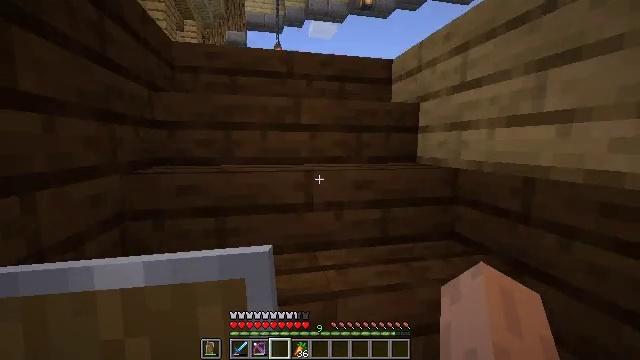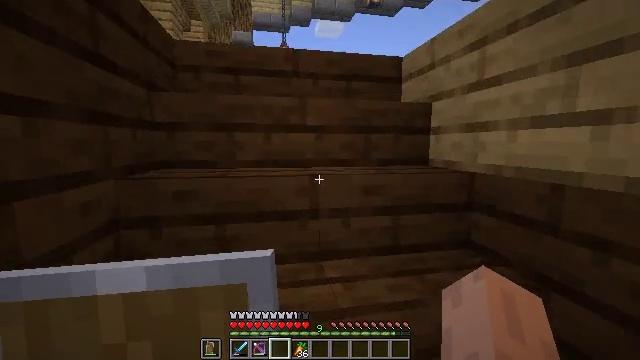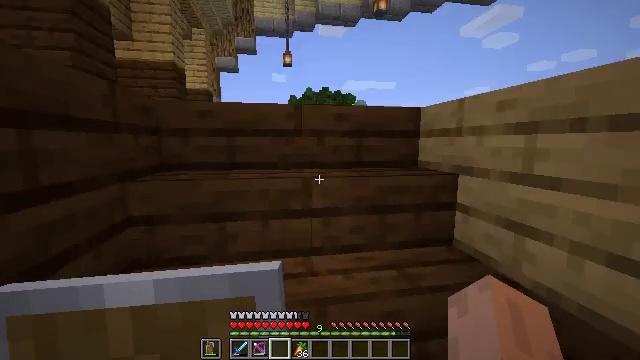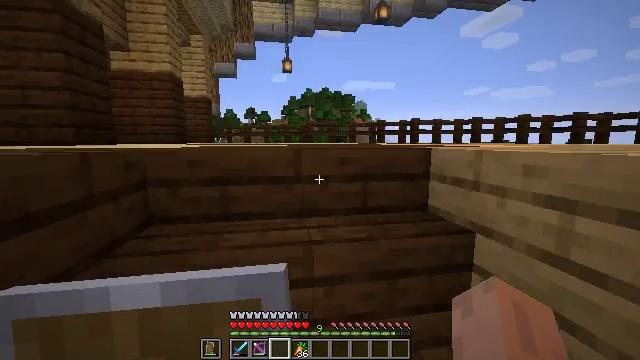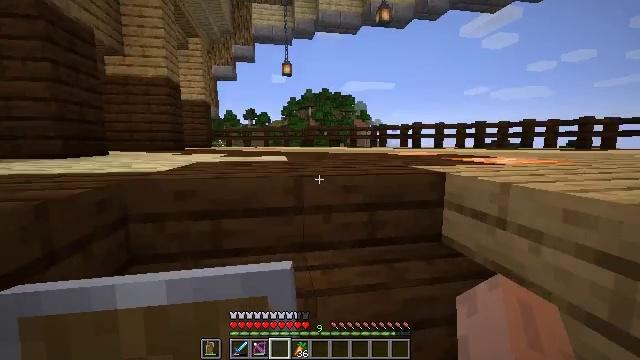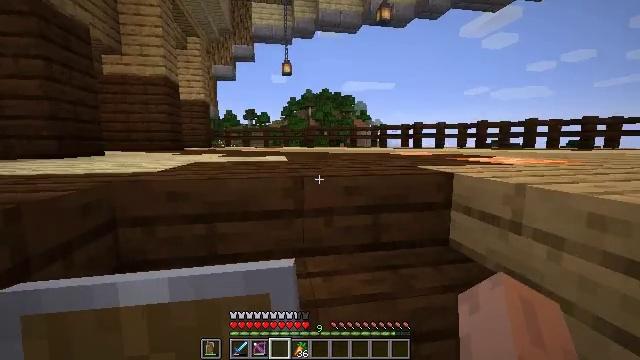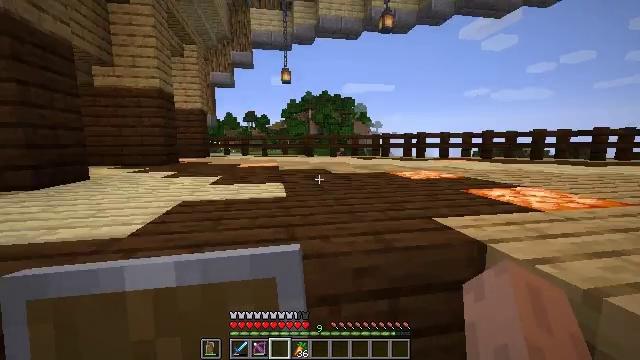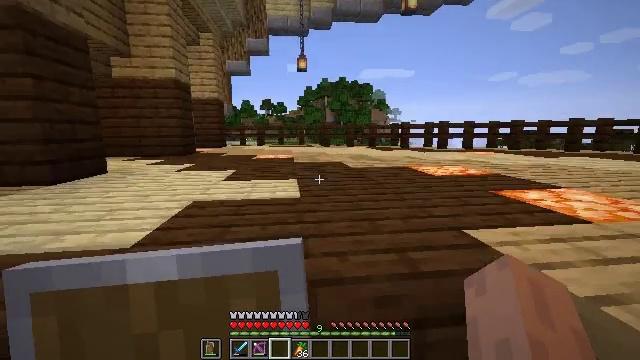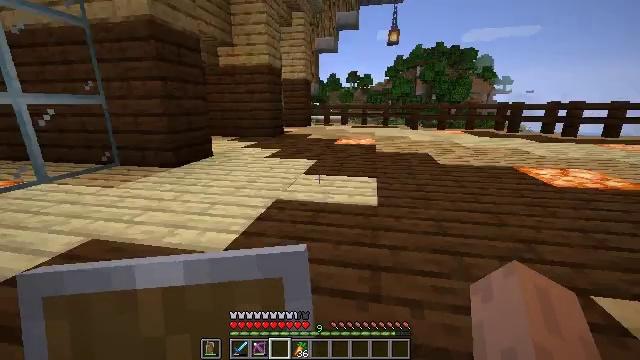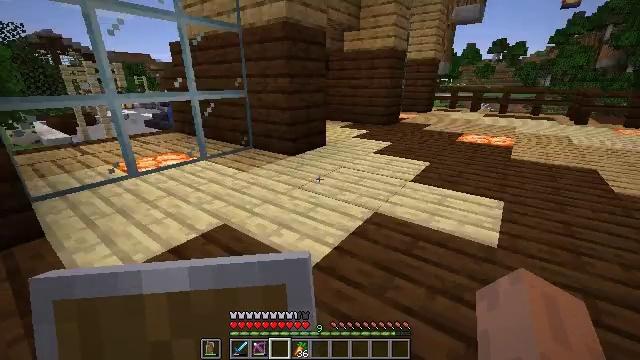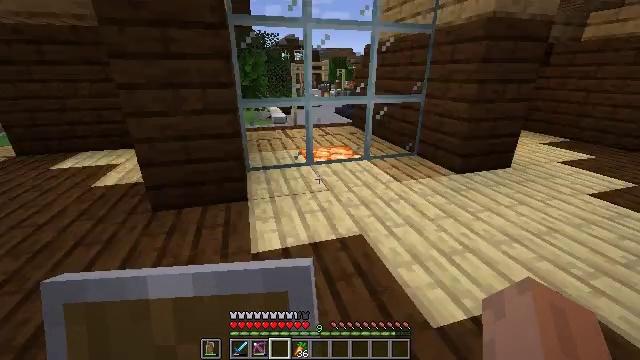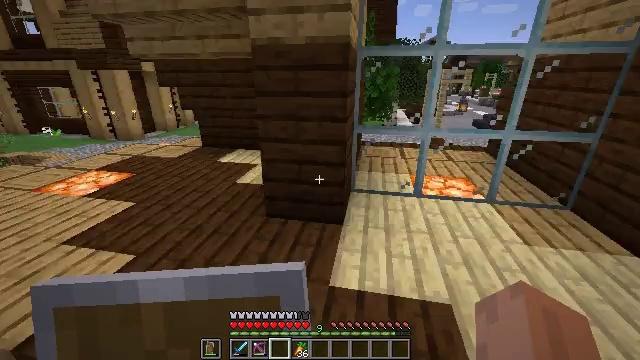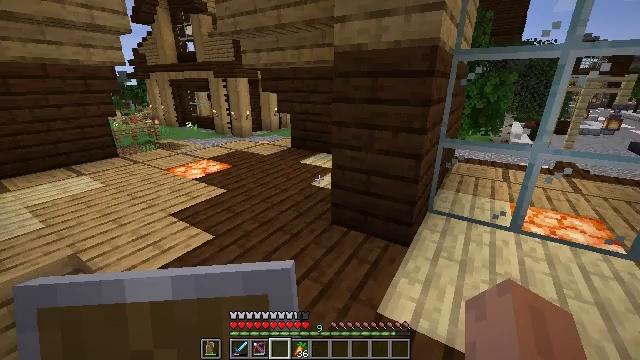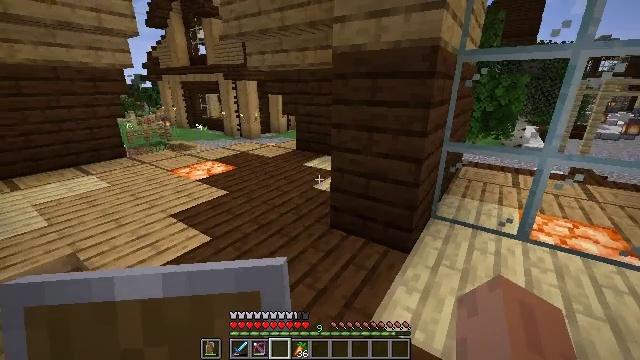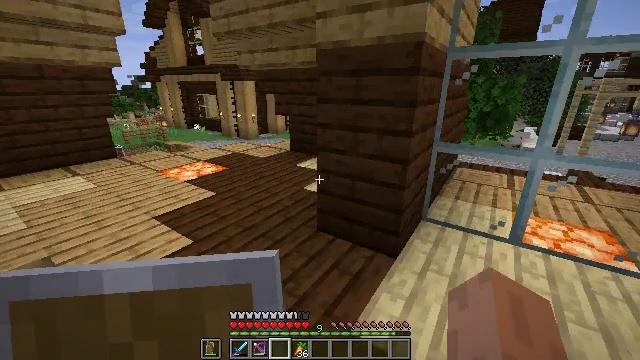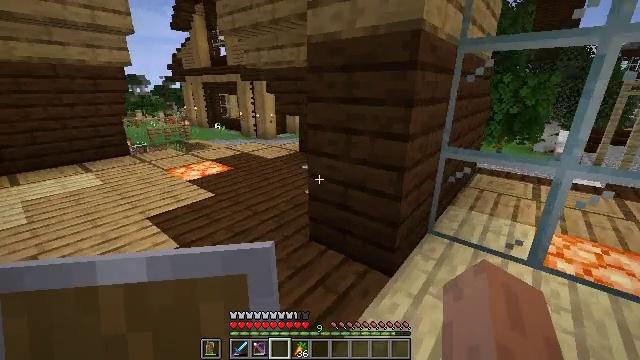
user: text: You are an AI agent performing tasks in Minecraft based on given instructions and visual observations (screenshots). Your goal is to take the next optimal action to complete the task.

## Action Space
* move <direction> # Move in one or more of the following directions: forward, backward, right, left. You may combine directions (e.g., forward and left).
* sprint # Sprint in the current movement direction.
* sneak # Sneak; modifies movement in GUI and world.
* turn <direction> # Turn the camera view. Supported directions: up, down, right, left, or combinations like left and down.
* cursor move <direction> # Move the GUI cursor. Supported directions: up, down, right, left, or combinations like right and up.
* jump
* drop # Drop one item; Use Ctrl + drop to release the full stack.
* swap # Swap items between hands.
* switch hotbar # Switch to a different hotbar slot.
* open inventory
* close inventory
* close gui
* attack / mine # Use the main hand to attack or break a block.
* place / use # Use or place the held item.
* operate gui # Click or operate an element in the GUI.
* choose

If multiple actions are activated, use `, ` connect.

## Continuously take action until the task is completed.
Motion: motion action
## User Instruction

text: Attack the oak planks to recycle it.
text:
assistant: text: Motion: move forward, turn left
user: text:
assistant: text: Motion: move forward
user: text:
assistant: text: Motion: move forward
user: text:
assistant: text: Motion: move forward
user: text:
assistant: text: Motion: move forward
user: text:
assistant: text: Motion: move forward
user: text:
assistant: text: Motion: move forward, turn left and down
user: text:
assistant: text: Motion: move forward, turn left and down
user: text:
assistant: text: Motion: move forward, turn left and down
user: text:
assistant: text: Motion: move forward and move right, turn left and down
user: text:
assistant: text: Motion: move forward and move right, turn left
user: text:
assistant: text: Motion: move forward and move right, turn left and up
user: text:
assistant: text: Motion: move forward and move right, turn left
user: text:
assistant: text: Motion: move forward and move right
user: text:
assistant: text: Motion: move forward and move right, turn left
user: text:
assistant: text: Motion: move forward and move right, turn left and up
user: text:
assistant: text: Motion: move forward and move right, turn left and up
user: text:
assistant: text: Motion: move forward and move right, turn right and up
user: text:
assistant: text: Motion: move right
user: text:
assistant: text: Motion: move forward and move right
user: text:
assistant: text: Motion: move forward
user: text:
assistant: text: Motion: no_op
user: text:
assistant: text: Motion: move forward
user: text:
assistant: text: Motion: move forward
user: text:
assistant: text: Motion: move forward
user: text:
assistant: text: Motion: move forward
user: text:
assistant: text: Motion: move forward
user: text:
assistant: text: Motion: move forward, turn right
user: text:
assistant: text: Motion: move forward
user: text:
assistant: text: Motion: move forward